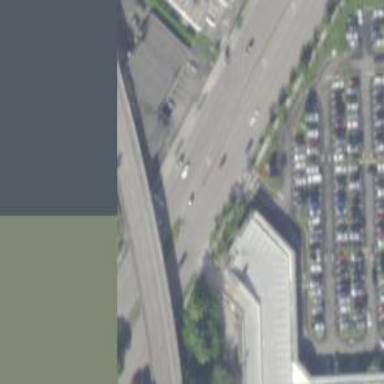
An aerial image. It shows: Trunk link highway.